Aerial crown-view tile of a tropical tree (Barro Colorado Island, Panama), acquired 20250124:
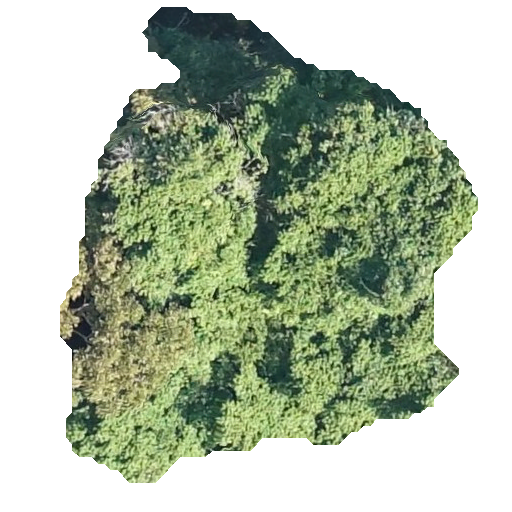
Species: Tachigali panamensis
GBIF accepted scientific name: Tachigali panamensis
Crown area: 205.434 m²